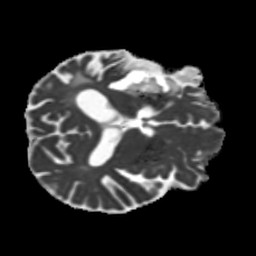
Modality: MD
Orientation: axial
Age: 67
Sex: male
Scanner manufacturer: siemens
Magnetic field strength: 3 T
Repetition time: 5.25 s
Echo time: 0.08 s